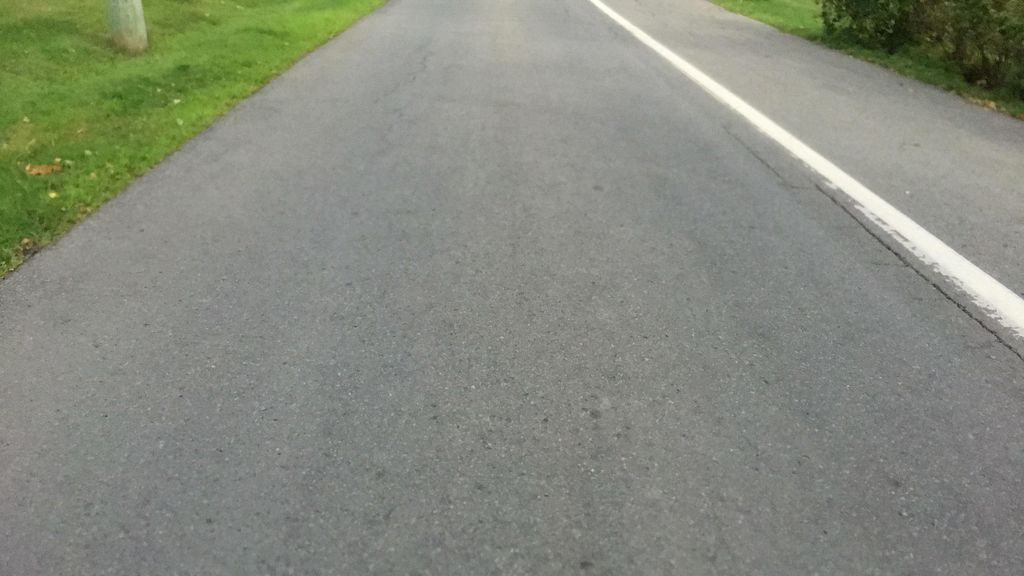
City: montreal